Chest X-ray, PA view. Patient: 57 years old, sex F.
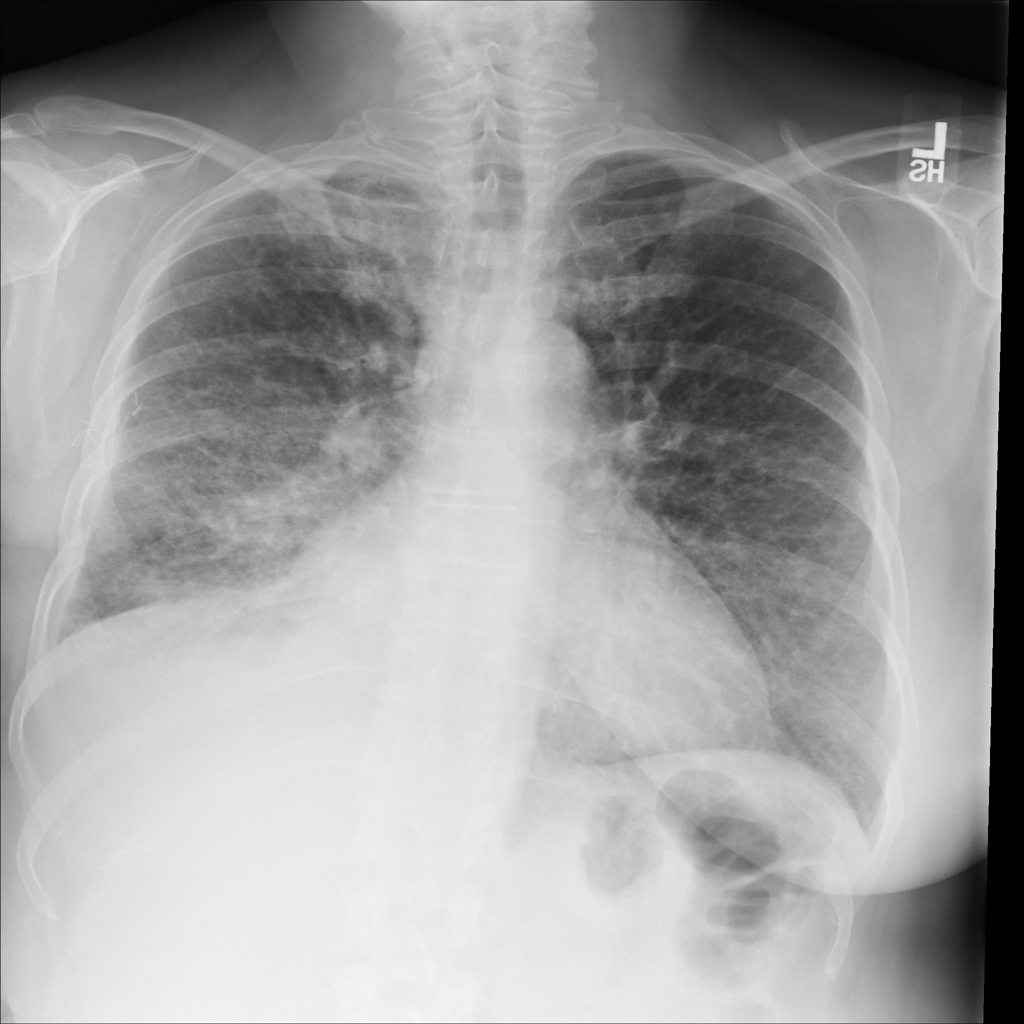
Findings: Atelectasis, Effusion